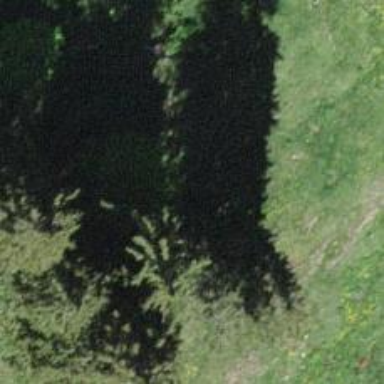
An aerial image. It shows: Needle-leaved tree in its natural environment.